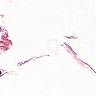
Metastatic tissue present: no